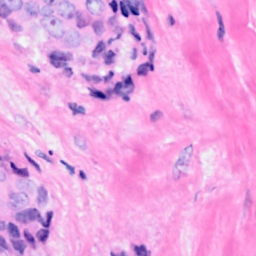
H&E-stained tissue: Breast